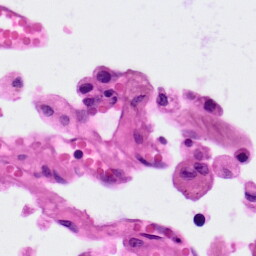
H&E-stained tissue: Lung